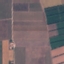
Land use / land cover: PermanentCrop